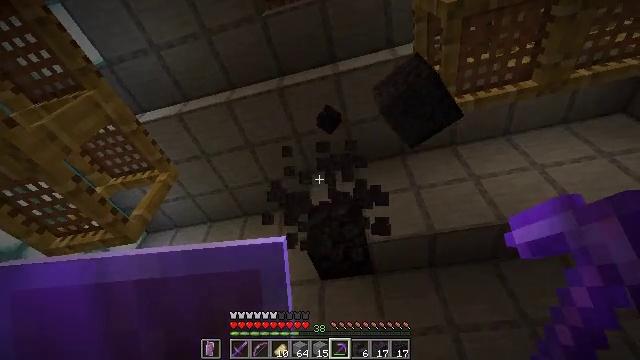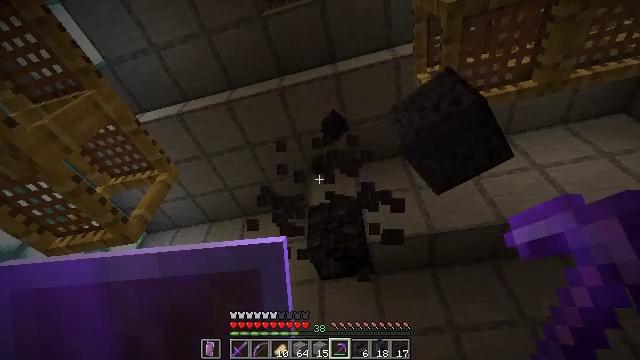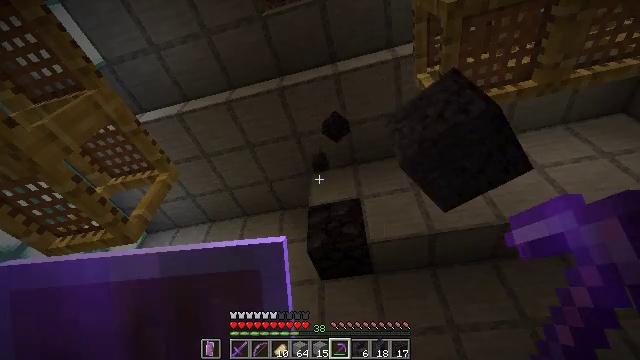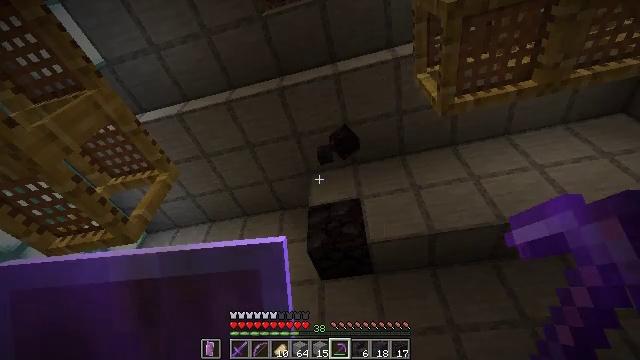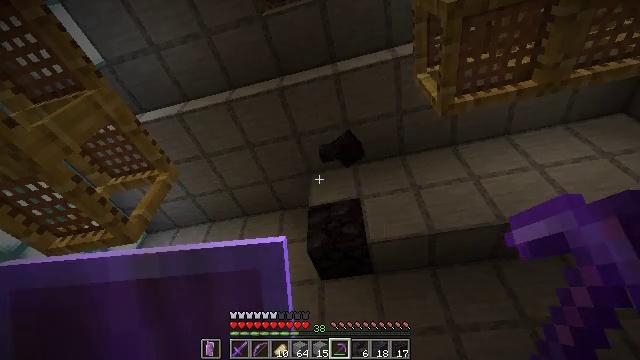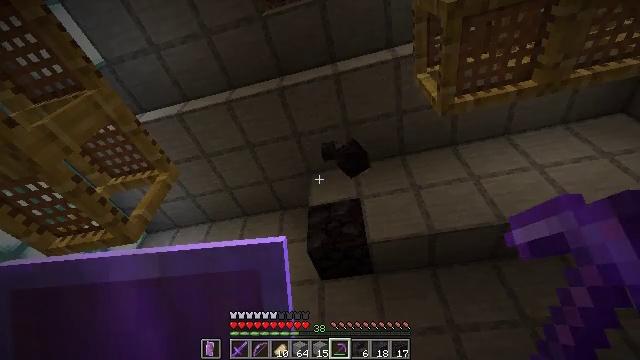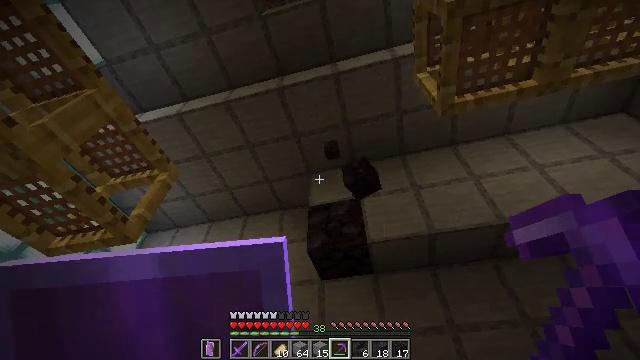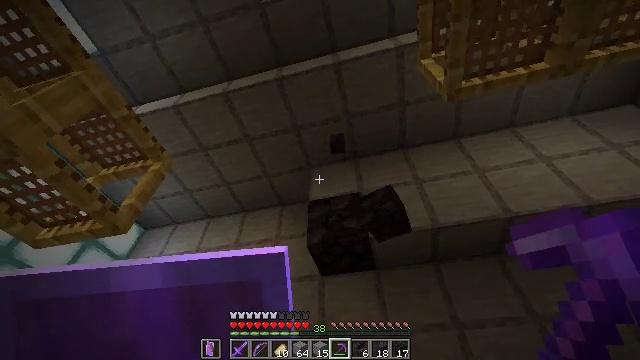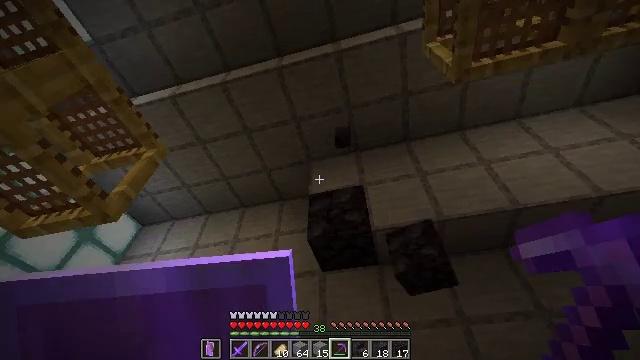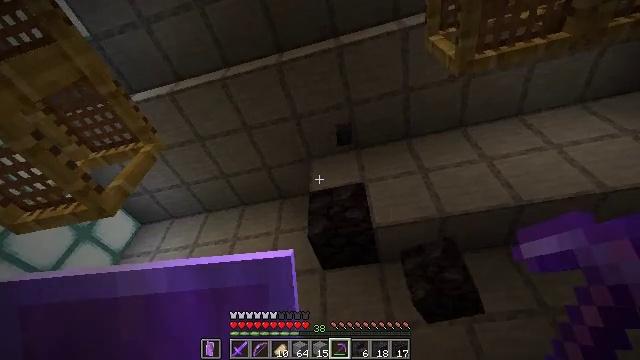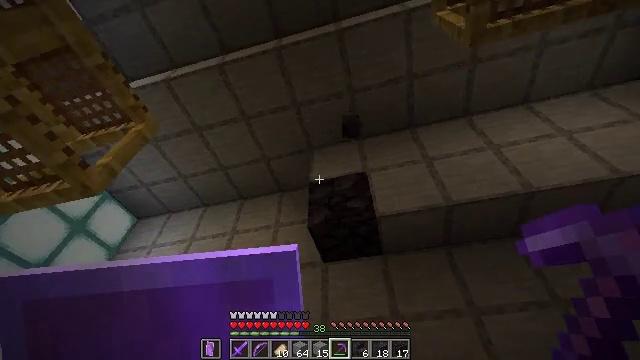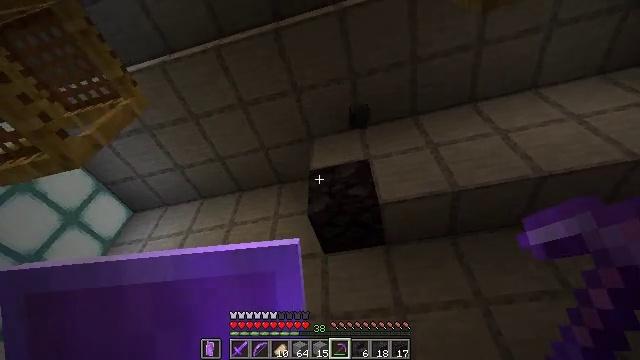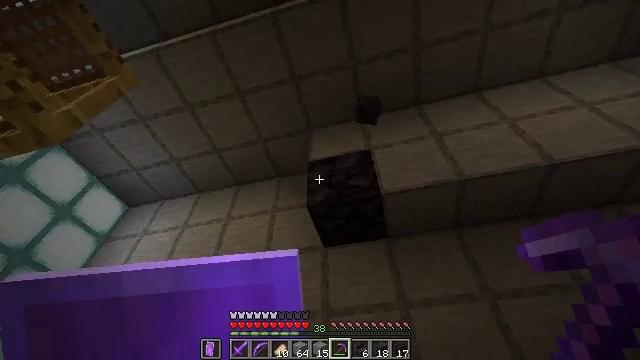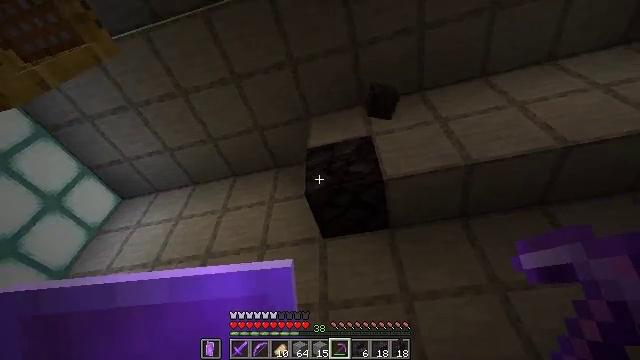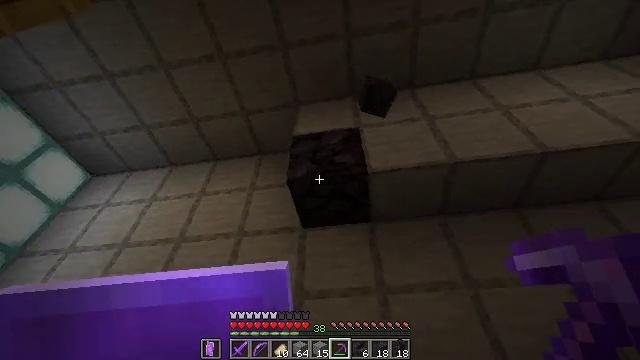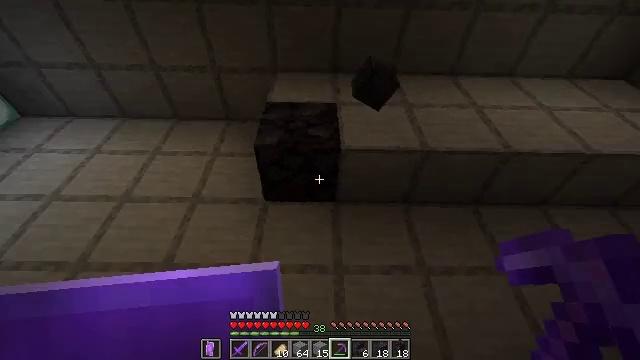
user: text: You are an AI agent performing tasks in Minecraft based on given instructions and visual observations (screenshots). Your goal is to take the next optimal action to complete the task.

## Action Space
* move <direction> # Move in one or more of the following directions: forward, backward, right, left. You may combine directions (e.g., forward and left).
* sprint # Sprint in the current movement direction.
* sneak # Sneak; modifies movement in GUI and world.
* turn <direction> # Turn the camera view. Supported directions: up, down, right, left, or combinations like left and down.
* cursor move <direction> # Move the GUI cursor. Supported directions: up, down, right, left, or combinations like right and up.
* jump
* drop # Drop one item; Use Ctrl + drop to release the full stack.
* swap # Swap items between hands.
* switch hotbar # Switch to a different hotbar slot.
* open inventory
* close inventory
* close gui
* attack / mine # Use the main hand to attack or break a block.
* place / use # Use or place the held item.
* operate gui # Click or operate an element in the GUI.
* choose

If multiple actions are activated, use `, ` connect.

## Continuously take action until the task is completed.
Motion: motion action
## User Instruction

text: craft item polished blackstone slab
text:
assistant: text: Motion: no_op
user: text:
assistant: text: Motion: no_op
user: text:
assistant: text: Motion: no_op
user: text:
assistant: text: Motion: no_op
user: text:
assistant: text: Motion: no_op
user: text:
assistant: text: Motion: move forward
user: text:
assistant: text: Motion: move forward
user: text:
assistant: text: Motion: move forward
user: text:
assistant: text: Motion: move forward
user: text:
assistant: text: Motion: move forward
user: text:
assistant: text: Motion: move forward
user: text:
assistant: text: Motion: move forward
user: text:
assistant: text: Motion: move forward
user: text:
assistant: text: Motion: move forward, turn right and down
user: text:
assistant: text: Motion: move forward, turn right and down
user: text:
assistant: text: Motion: move forward, turn right and down
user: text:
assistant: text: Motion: move forward, turn right and down
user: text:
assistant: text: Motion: move forward, sprint, turn right and down
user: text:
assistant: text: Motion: move forward, sprint
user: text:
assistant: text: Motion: move forward, sprint, turn right
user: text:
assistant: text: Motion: move forward, sprint, turn right and down
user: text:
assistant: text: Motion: move forward, sprint, turn right and down
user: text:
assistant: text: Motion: move forward, sprint, turn right and down
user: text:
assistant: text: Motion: move forward, sprint
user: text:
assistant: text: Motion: move forward, sprint
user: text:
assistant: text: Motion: move forward, sprint
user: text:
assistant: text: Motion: move forward, sprint
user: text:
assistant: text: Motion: turn right and down
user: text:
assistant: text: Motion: turn right and down
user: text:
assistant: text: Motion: no_op